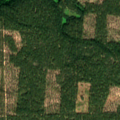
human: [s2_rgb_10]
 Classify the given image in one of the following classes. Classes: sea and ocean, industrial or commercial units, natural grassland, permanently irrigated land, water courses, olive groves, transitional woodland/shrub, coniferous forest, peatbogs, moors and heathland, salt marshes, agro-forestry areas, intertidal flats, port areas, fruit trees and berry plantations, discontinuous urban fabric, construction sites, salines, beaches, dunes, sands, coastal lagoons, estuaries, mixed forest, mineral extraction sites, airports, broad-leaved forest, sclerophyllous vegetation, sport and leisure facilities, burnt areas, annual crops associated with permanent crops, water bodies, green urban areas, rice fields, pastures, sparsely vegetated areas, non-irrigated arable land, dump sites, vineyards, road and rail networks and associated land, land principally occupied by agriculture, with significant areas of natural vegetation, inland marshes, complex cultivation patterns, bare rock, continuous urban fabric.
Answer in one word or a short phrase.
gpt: land principally occupied by agriculture, with significant areas of natural vegetation, coniferous forest